Field crop: maize
Growth stage: 2
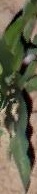
Species: maize